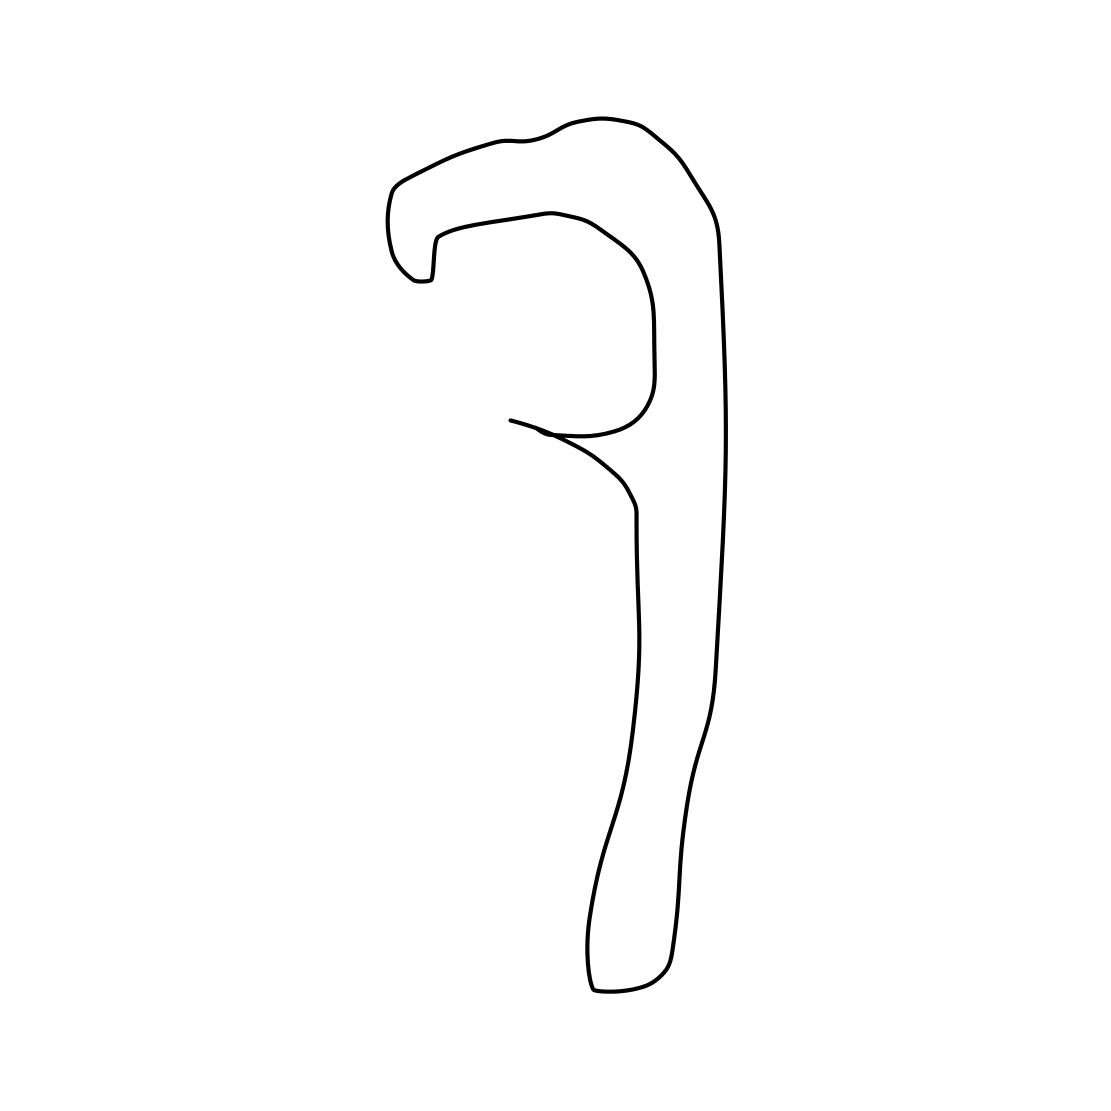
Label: bottle opener